Interaction volume radius: 10 \u00c5
Interaction volume height: 10 \u00c5
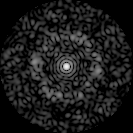
Disorder parameter: 0.826